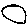
Label: circle